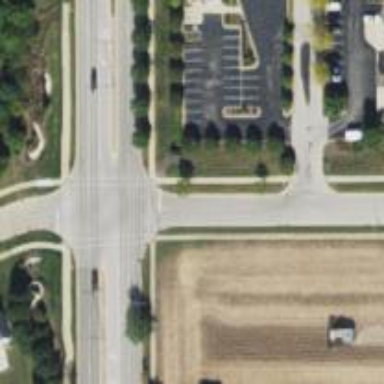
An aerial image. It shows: Uncontrolled road crossing.